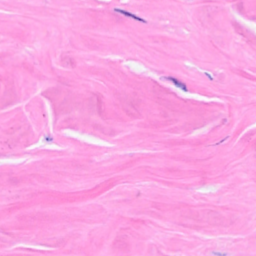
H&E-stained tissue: Breast